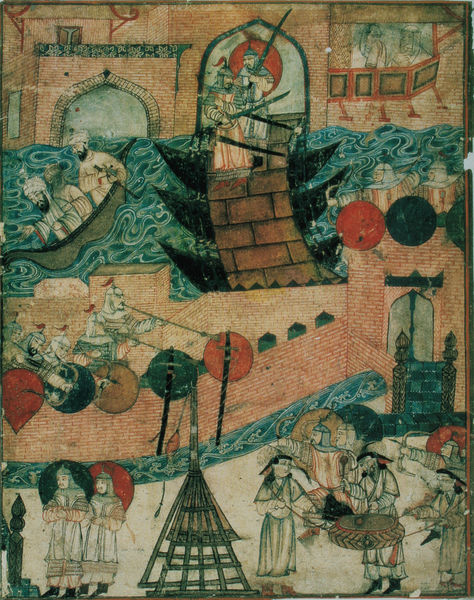
Titel: Eroberung Bagdads durch die Mongolen
Standort: Berlin
Institution: Staatsbibliothek
Schlagwörter: angriff, blau, gemälde, kampf, meer, wasser, weiß, fluss, frauen, gelb, grün, landschaft, menschen, ufer, braun, grau, männer, orange, schwarz, zeichnung, haus, rot, schirm, schloss, teppich, geschichte, steine, bild, instrument, brücke, gewässer, gitter, rosa, boot, boote, handel, kinder, paddel, balkon, ornage, japan, schiff, schiffe, welle, wellen, papier, bogen, mauer, ziegel, markt, krieg, schlacht, kaiser, könig, soldaten, rudern, junge, tor, zinnen, flucht, bögen, schild, knabe, burg, orient, palast, festung, mauerwerk, asien, illustration, schilder, schwert, schwerter, säbel, uniform, waffen, soldat, bürger, schirme, kreise, asiatisch, helm, ritter, trommel, armee, rüstung, china, tore, helme, chwarz, mauern, reise, eroberung, krieger, stadtmauer, kreuzzug, lanzen, posaunen, speere, trompeten, flotte, käfig, posaune, jerusalem, turban, trommler, miniatur, pfeil, arabien, osmanisch, türkei, farbholzschnitt, brauns, zelt, sultan, schilde, vorder, barken, zugbrücke, zyklus, buchmalerei, osmanen, türken, samurai, kreuzritter, mongolen, vorderer orient, belagerung, hornbläser, kreuzfahrer, schleudern, sulten, kirgisen, paadel, tüstung, speil, militör, kreuzfahrt, mittelalterliche darstellung einer belagerung